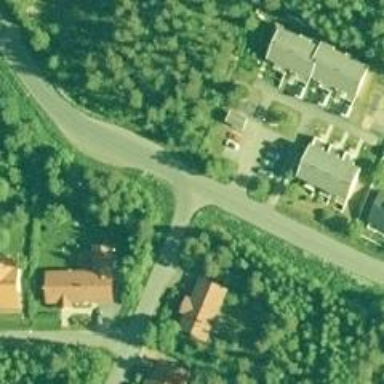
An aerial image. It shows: Asphalt cycleway.